Breast ultrasound image
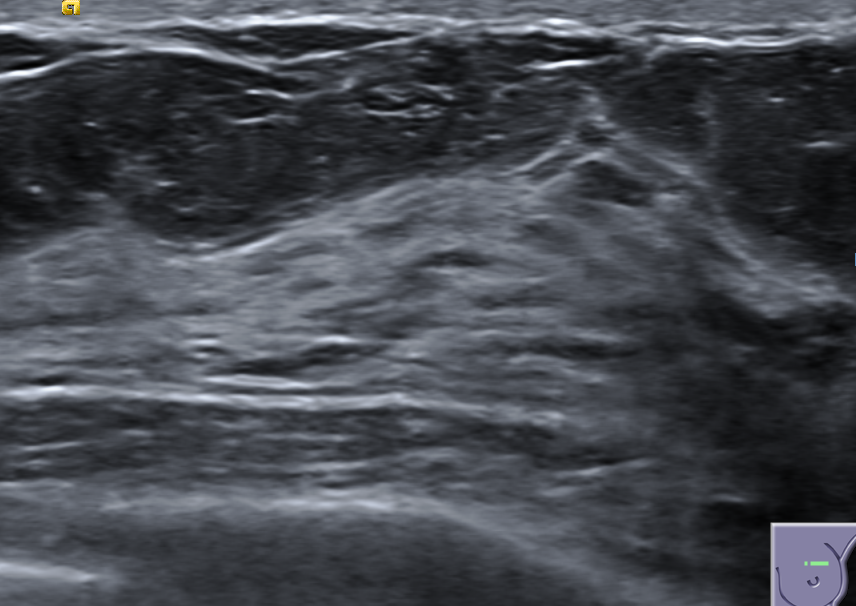
Diagnosis: normal